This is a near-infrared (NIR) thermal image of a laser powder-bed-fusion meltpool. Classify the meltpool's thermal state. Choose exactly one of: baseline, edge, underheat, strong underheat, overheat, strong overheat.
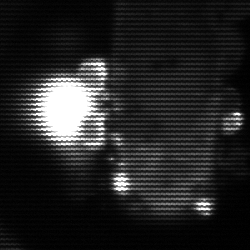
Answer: strong underheat